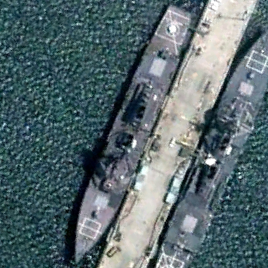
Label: destroyer